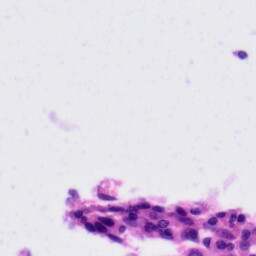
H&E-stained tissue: Tonsil